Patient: sex M, age 46
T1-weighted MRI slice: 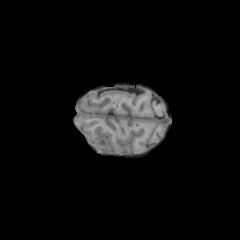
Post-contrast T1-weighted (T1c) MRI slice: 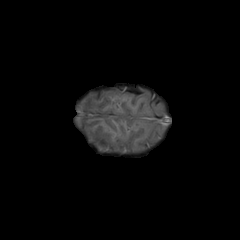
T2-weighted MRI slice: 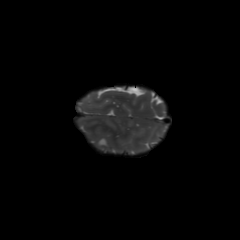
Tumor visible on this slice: yes
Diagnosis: Glioblastoma, IDH-wildtype
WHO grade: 4